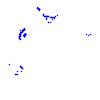
Particle: pion